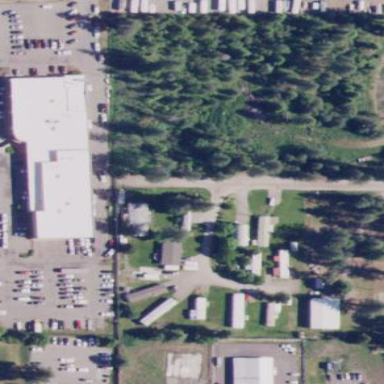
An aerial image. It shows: Residential area designated as trailer park.